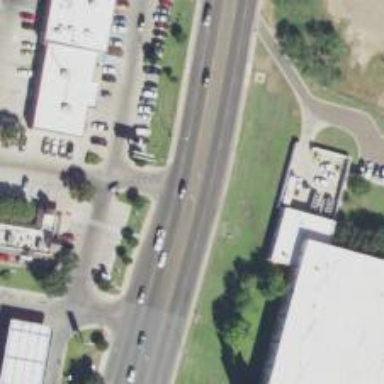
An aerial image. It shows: Secondary road bordered by retail establishments.